Question: I've been trying to implement the wonderful <URL> by ErikEJ but I'm having trouble. I got it working via the documentation mr EJ provides. But....
I want to abstract the source into an external DAL. But I'm having issues getting there. The first problem I'm getting is trying to add the reference to SqlCe via the .csproj file rather than the web.config. (I need to do this so I can add the same reference in my DAL project) (I also need to be able to set copy local to true so want it in the csproj references). So I do this....
'''
<assemblies>
<add assembly="System.Web.Abstractions, Version=4.0.0.0, Culture=neutral, PublicKeyToken=31BF3856AD364E35" />
<add assembly="System.Web.Helpers, Version=1.0.0.0, Culture=neutral, PublicKeyToken=31BF3856AD364E35" />
<add assembly="System.Web.Routing, Version=4.0.0.0, Culture=neutral, PublicKeyToken=31BF3856AD364E35" />
<add assembly="System.Web.Mvc, Version=3.0.0.0, Culture=neutral, PublicKeyToken=31BF3856AD364E35" />
<add assembly="System.Web.WebPages, Version=1.0.0.0, Culture=neutral, PublicKeyToken=31BF3856AD364E35" />
<!--<add assembly="System.Data.SqlServerCe, Version=4.0.0.0, Culture=neutral, PublicKeyToken=89845DCD8080CC91"/>-->
</assemblies>
'''
And then add it in my project...

But when I browse to the website I get this error message:
> Unable to load the native components of SQL Server Compact
corresponding to the ADO.NET provider of version 8482. Install the
correct version of SQL Server Compact. Refer to KB article 974247 for
more details.
When I refer to the KB <URL> it says:
> FIX: You receive an error message when you run a SQL Server Compact
3.5-based application after you install the 32-bit version of SQL Server Compact Edition 3.5 Service Pack 2 on an x64 computer
And yeah that's whats throwing me. Why is it talking about 3.5? I have added a reference to the 4.0 dll which Eric's provider is designed to work with.
I really hope someone can help. Perhaps Erik will read this post :-)
p.s. I'm also wondering what the difference between adding a reference in the web.config and adding it it via the csproj actually is. I thought it was because the web.config looks in the GAC. But when I try to add a reference in visual studio (to the csproj) i cant see the option to add 'System.Data.SqlServerCe' at all!
I can also say that when I copy the dlls directly from
'''
C:\Program Files\Microsoft SQL Server Compact Edition4.0\Private
'''
Into my DAL bin and website bin and reference them directly in the CSproj I still get the same issue.
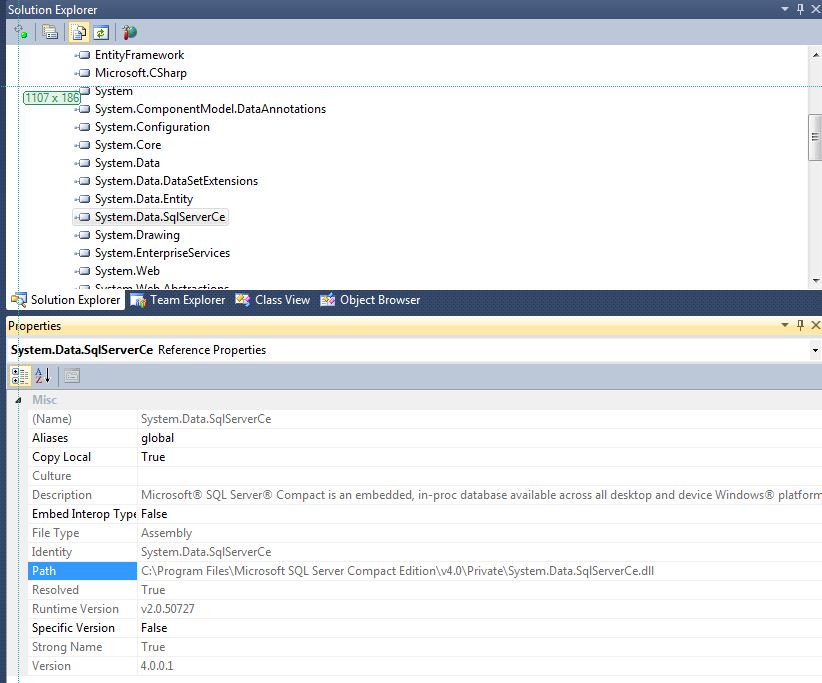
Answer: You are using the Private assembly version (4.0.0.1) - sounds like the required unmanaged DLL files are missing from your deployed site. Could you have a look in file explorer and show what you see.
Also, see this SO answer: <URL>